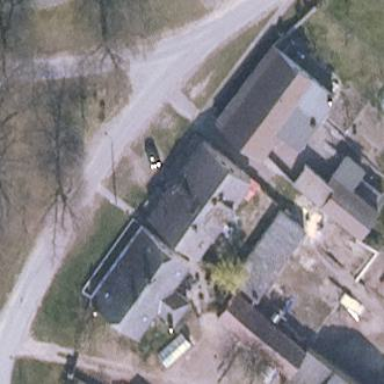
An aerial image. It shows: Detached building with gabled roof.